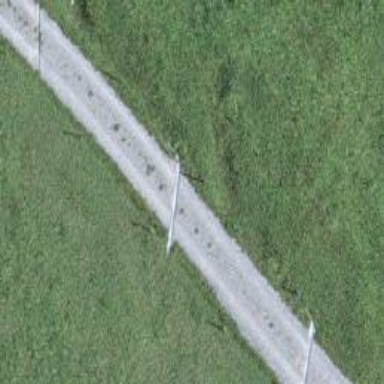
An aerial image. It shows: Track with grade 2 gravel surface.